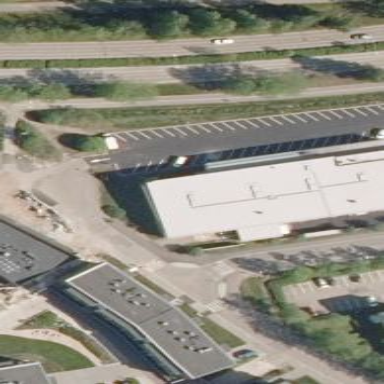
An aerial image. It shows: Building with skillion roof style. It includes parts.